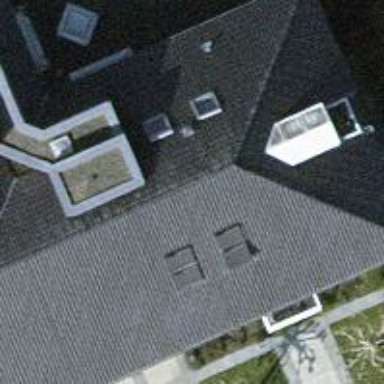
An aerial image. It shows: View of roof edge.